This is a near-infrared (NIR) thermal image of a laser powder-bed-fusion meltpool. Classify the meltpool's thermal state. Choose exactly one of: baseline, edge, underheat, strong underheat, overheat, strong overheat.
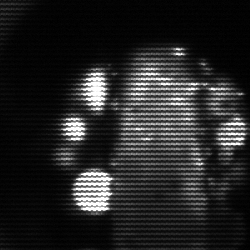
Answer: strong underheat